Breast ultrasound image
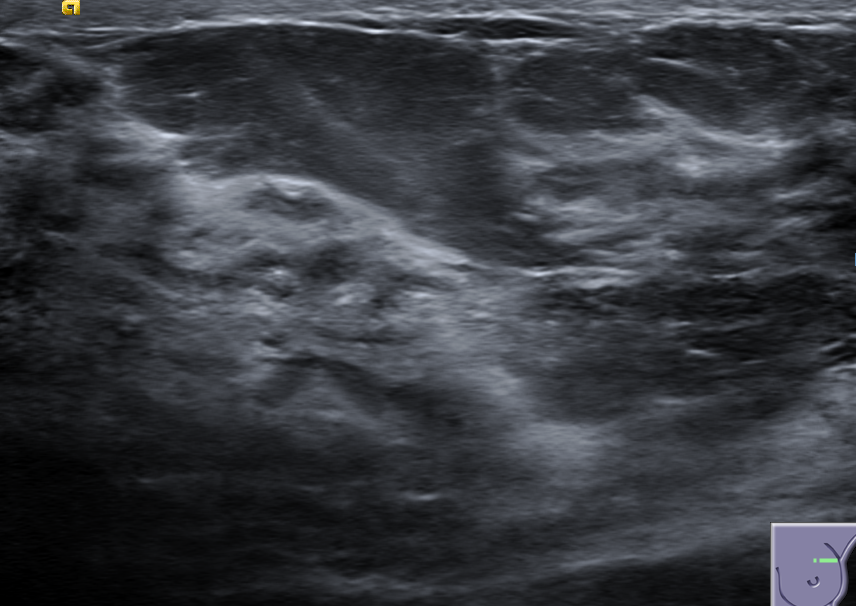
Diagnosis: normal